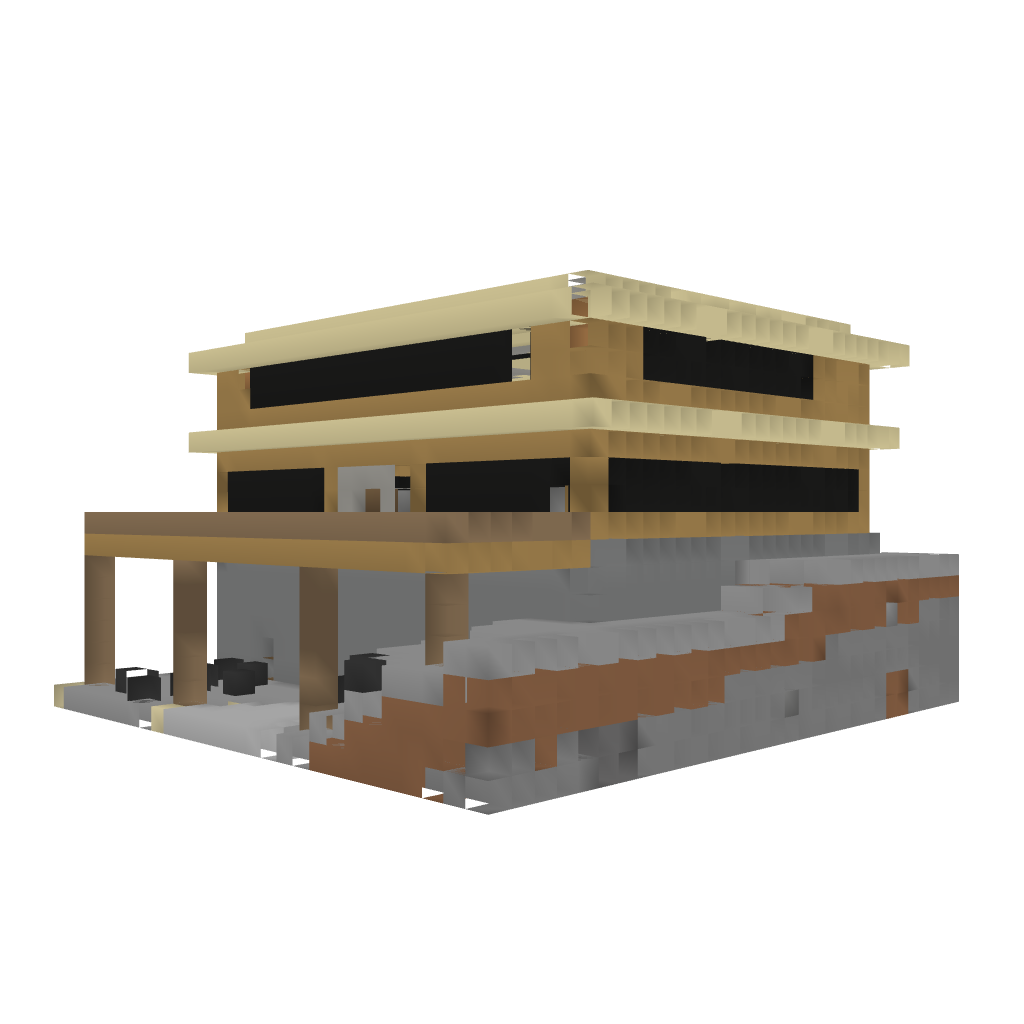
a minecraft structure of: Modern House